Field crop: maize
Growth stage: 2
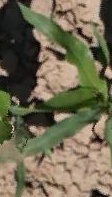
Species: maize